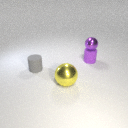
small purple metal sphere above small purple rubber cylinder